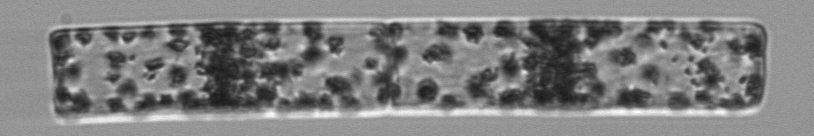
Label: Guinardia_flaccida